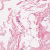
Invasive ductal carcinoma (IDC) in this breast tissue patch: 0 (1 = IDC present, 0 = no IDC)